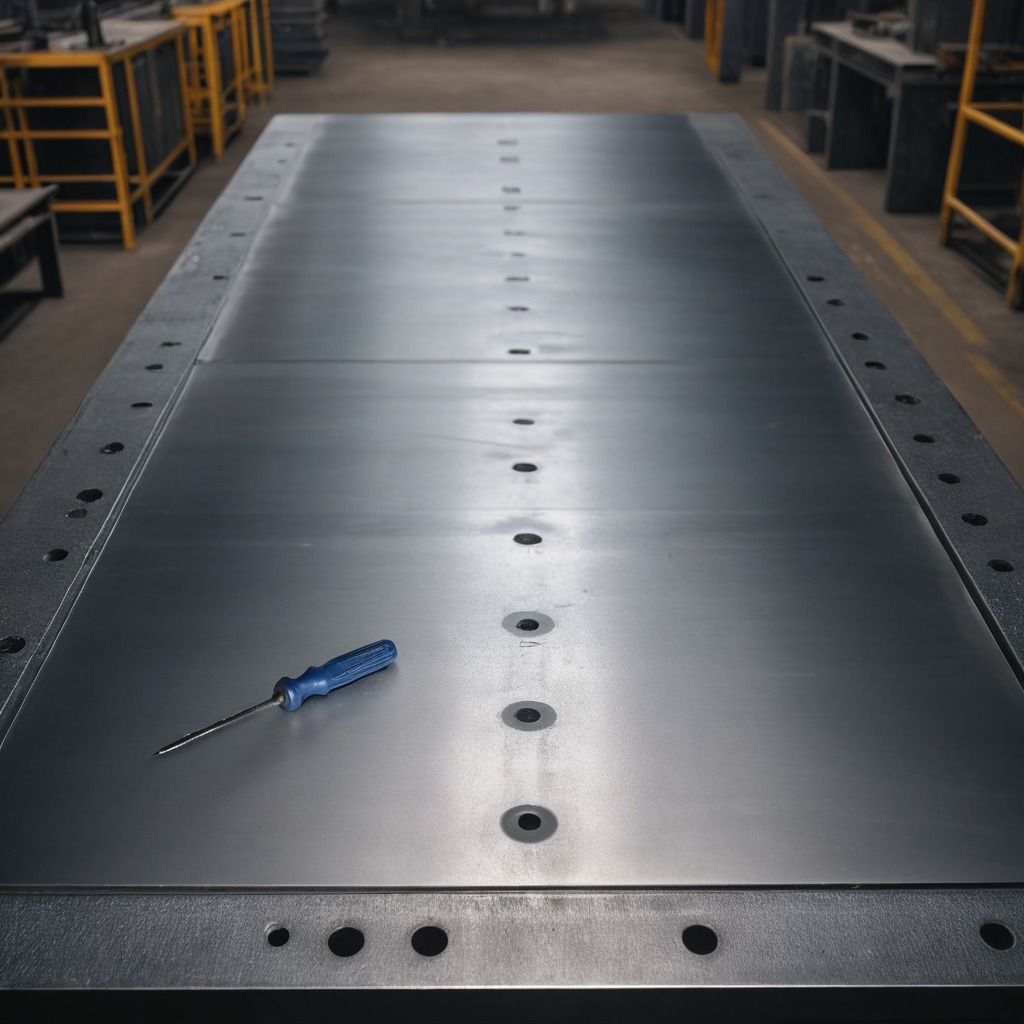
A screwdriver is lying on the cold steel table in a mining workshop.